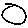
Label: circle